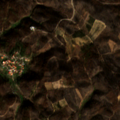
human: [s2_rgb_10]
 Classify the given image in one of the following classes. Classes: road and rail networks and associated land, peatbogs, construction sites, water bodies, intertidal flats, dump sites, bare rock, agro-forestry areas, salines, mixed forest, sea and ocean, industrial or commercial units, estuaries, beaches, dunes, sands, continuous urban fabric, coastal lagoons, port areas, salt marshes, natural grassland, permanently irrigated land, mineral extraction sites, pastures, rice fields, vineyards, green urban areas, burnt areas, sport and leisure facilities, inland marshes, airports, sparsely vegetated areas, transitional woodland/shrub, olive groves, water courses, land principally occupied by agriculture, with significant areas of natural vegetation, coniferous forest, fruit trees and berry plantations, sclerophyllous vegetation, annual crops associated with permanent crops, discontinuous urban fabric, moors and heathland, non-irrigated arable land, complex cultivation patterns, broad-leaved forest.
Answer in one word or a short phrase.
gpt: complex cultivation patterns, transitional woodland/shrub